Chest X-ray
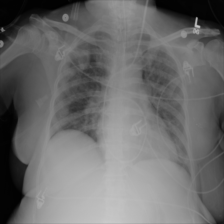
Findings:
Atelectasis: negative
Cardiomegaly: negative
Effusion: negative
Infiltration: positive
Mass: negative
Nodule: negative
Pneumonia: negative
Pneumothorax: negative
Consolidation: negative
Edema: negative
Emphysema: negative
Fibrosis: negative
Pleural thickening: negative
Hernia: negative